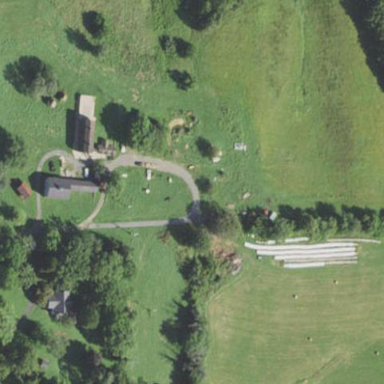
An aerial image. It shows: Farmyard area.